Interaction volume radius: 5 \u00c5
Interaction volume height: 25 \u00c5
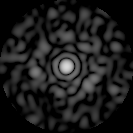
Disorder parameter: 0.8811